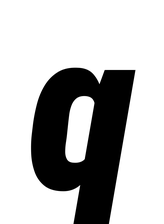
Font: Roboto-Italic_Condensed_Black_Italic